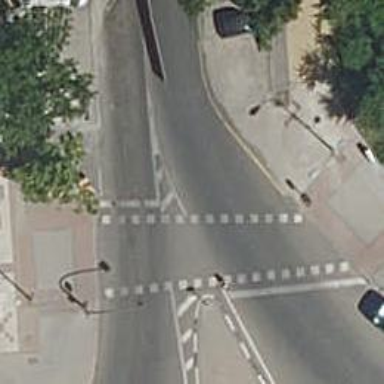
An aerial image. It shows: Road with traffic signals at the crossing.